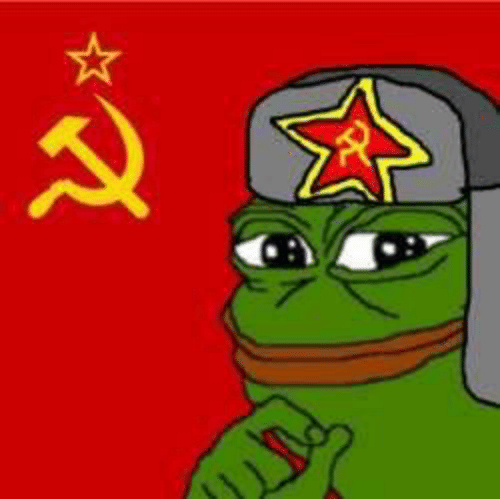
Label: 5_Wojak_with_Background